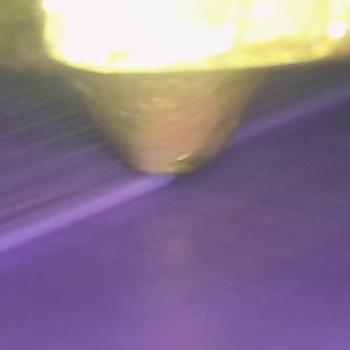
Flow rate: 69%